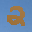
Label: 2